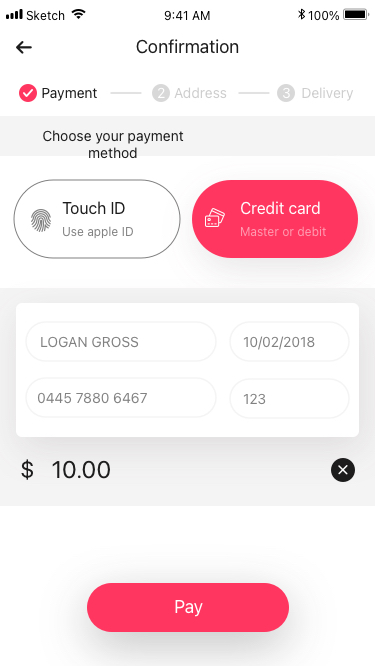
Text in this UI design:
Payment
Address
Delivery
2
3
Choose your payment method
Touch ID
Use apple ID
Credit card
Master or debit
$
10.00
Logan Gross
0445 7880 6467
10/02/2018
123